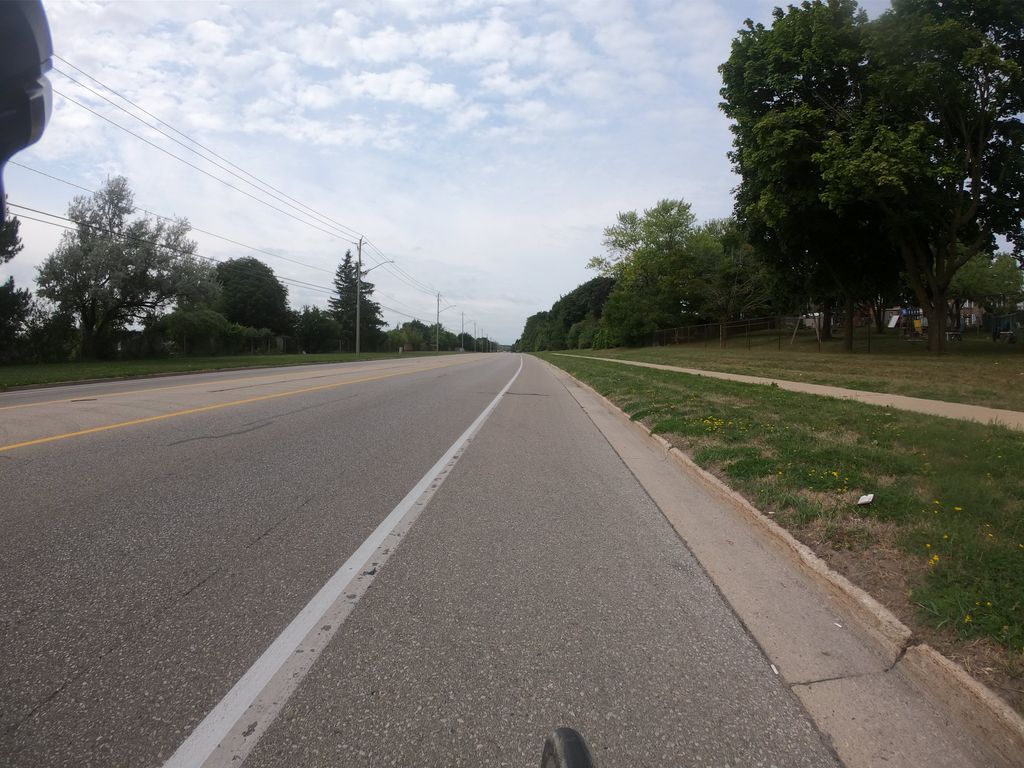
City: kitchener-waterloo